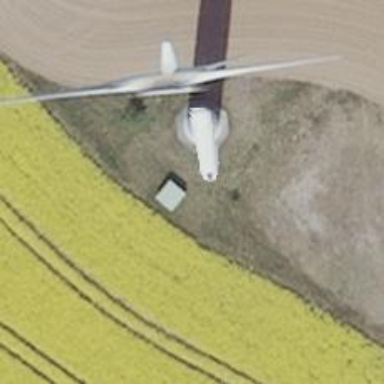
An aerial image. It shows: Wind generator powered by horizontal axis wind turbine.